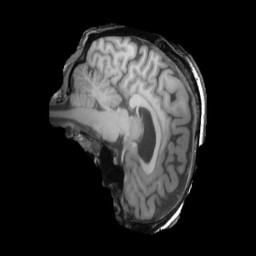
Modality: T1w
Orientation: sagittal
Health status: ill
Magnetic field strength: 3 T